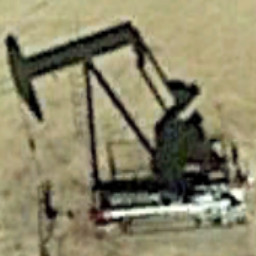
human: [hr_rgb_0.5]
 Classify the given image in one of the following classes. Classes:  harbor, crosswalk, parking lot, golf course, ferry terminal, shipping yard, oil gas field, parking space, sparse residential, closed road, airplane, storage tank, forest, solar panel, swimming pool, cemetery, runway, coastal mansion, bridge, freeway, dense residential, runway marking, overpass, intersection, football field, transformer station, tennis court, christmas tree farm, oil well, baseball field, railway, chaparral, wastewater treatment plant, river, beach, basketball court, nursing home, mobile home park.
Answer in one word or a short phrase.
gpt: oil well